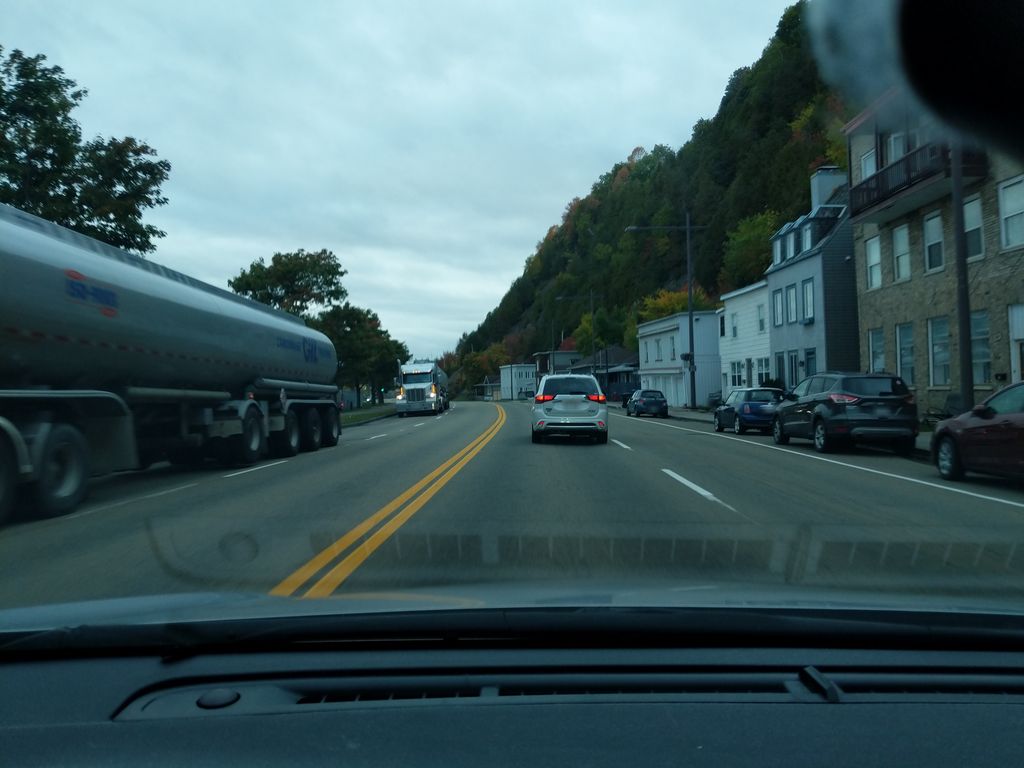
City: quebec_city